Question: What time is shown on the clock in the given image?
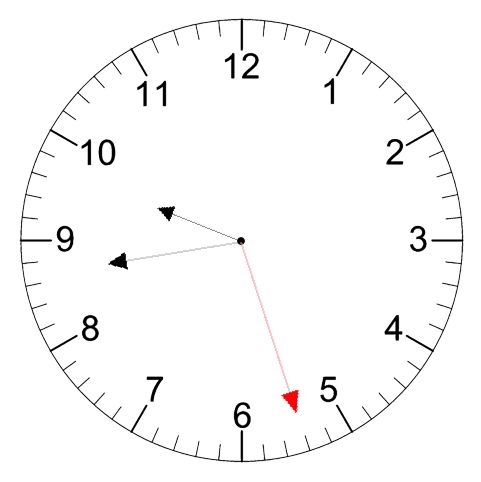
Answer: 09:43:27